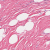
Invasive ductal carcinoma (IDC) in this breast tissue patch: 0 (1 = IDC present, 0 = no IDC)